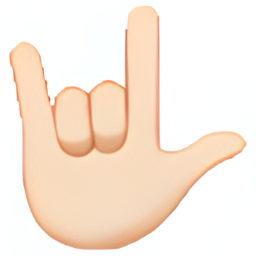
Name: i love you hand sign
Emoji: 🤟🏻
Group: People & Body
Sub-group: hand-fingers-partial